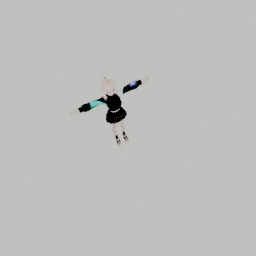
Label: people